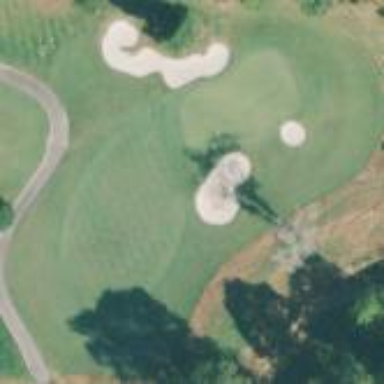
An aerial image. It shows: Area of rough grass used for golf.